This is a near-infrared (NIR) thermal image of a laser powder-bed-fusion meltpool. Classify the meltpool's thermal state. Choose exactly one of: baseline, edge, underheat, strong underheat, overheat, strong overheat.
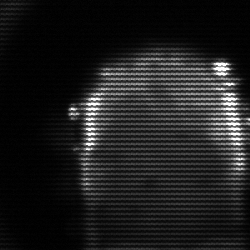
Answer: baseline